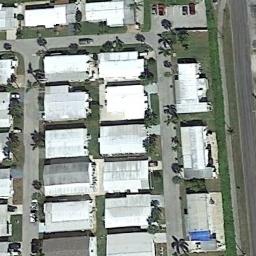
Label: mobile_home_park